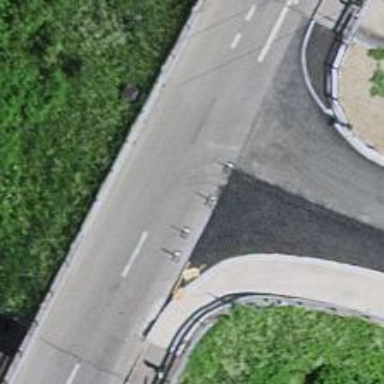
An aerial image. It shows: Tertiary road with asphalt surface. There is cycle lane on the left side of the road.